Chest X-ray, PA view. Patient: 31 years old, sex F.
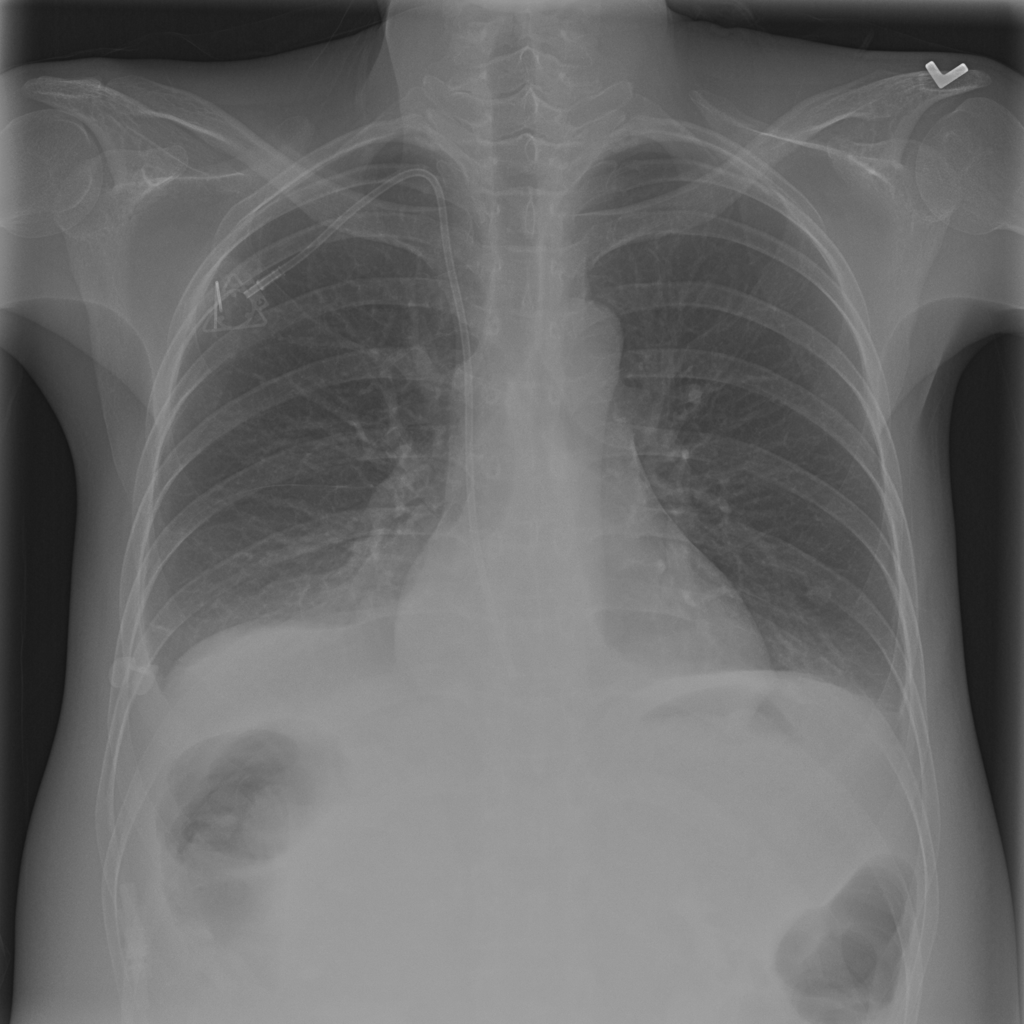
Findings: Effusion